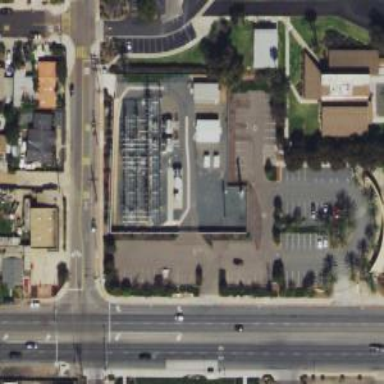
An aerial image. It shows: Outdoor distribution level power substation.